Field crop: tomato
Growth stage: 1
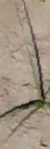
Species: cyperus